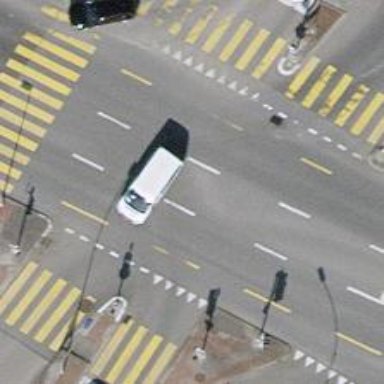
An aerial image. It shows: Road with traffic signals.